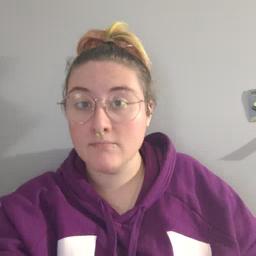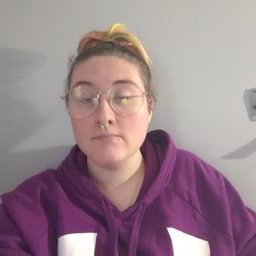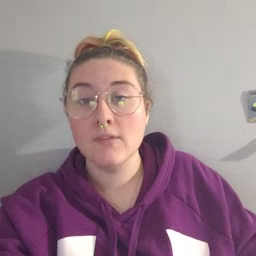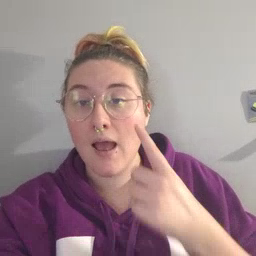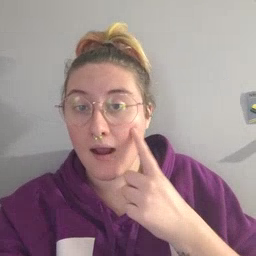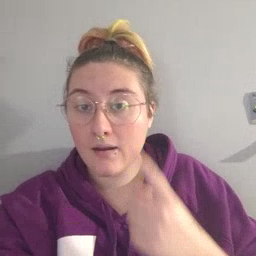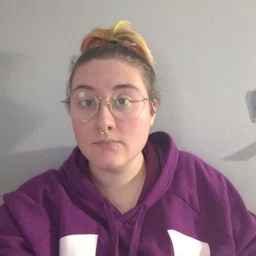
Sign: eye